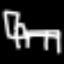
Label: bed